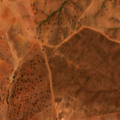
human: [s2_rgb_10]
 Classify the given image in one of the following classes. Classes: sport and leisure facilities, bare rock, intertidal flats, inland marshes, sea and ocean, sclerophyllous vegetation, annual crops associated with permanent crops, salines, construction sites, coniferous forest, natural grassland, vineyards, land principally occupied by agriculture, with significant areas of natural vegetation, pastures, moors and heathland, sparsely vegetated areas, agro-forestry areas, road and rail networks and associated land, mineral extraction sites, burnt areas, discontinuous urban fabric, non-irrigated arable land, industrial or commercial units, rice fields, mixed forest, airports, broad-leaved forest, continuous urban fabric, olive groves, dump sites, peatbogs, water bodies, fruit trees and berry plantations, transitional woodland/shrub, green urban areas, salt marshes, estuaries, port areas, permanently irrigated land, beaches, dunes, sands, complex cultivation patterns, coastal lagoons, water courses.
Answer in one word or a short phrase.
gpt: non-irrigated arable land, olive groves, agro-forestry areas, transitional woodland/shrub